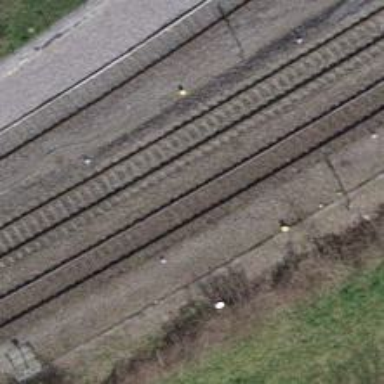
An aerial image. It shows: Single rail track for railway.